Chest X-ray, AP view. Patient: 68 years old, sex M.
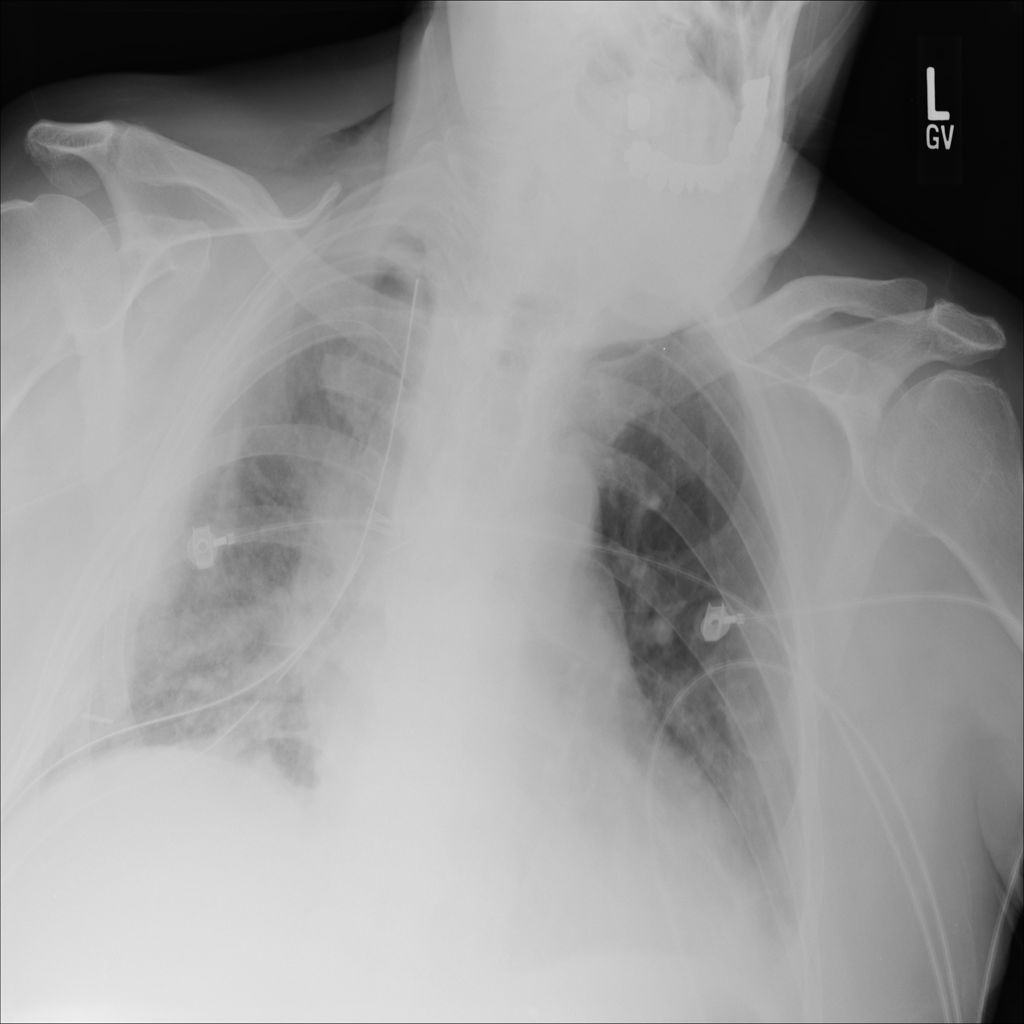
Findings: Infiltration, Pneumothorax